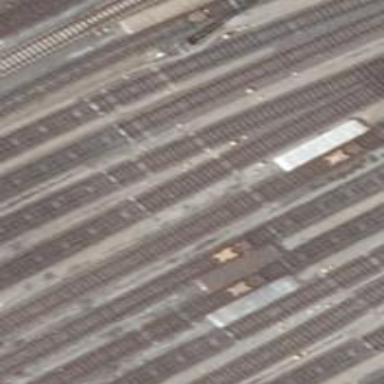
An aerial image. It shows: Rail yard with electrified contact lines for railway operations.